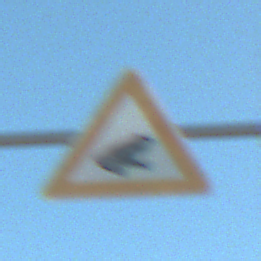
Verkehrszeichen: AmphibienwanderungLinks
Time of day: SunriseSunset
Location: Outdoor (Nature)
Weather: Clear
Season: NotSpecified
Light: Natural